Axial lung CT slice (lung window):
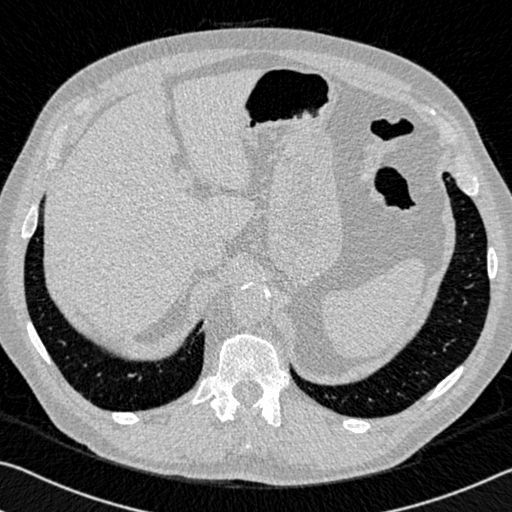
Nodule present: no